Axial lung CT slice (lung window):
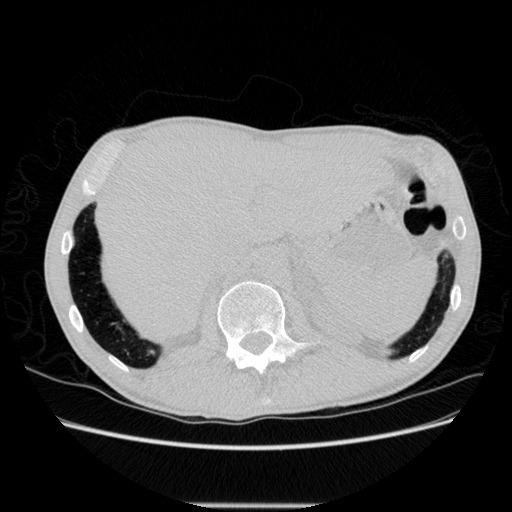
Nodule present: no